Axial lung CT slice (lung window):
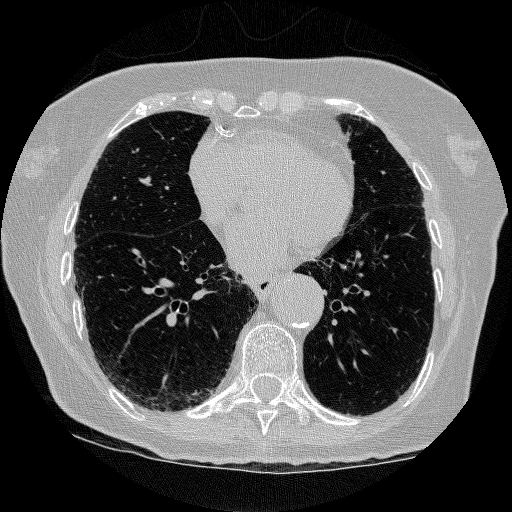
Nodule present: no